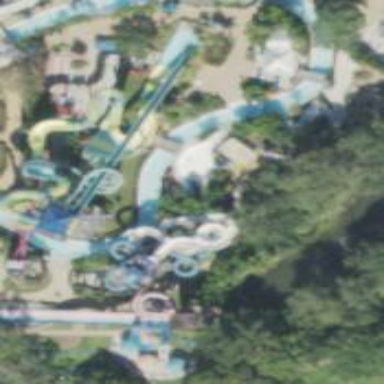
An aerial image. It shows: Water slide attraction.